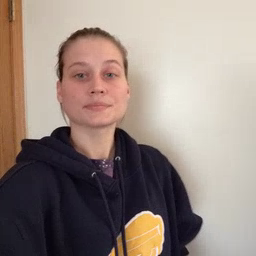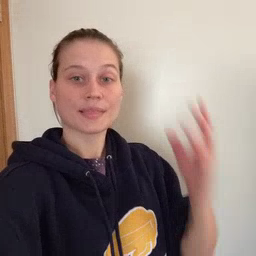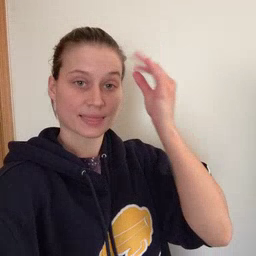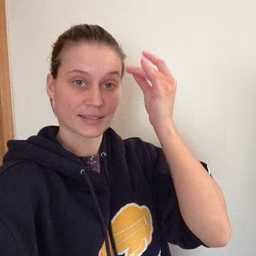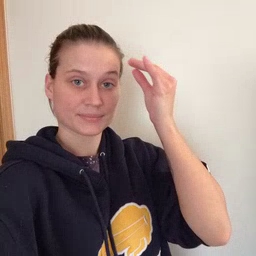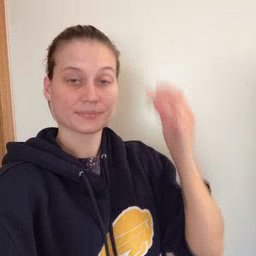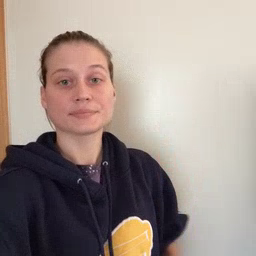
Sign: think